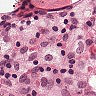
Metastatic tissue present: no